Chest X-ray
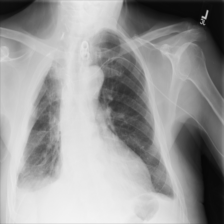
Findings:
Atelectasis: negative
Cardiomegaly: negative
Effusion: negative
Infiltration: negative
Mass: negative
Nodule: negative
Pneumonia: negative
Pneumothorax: negative
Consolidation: negative
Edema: negative
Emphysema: negative
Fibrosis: negative
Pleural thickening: negative
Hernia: negative